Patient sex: M
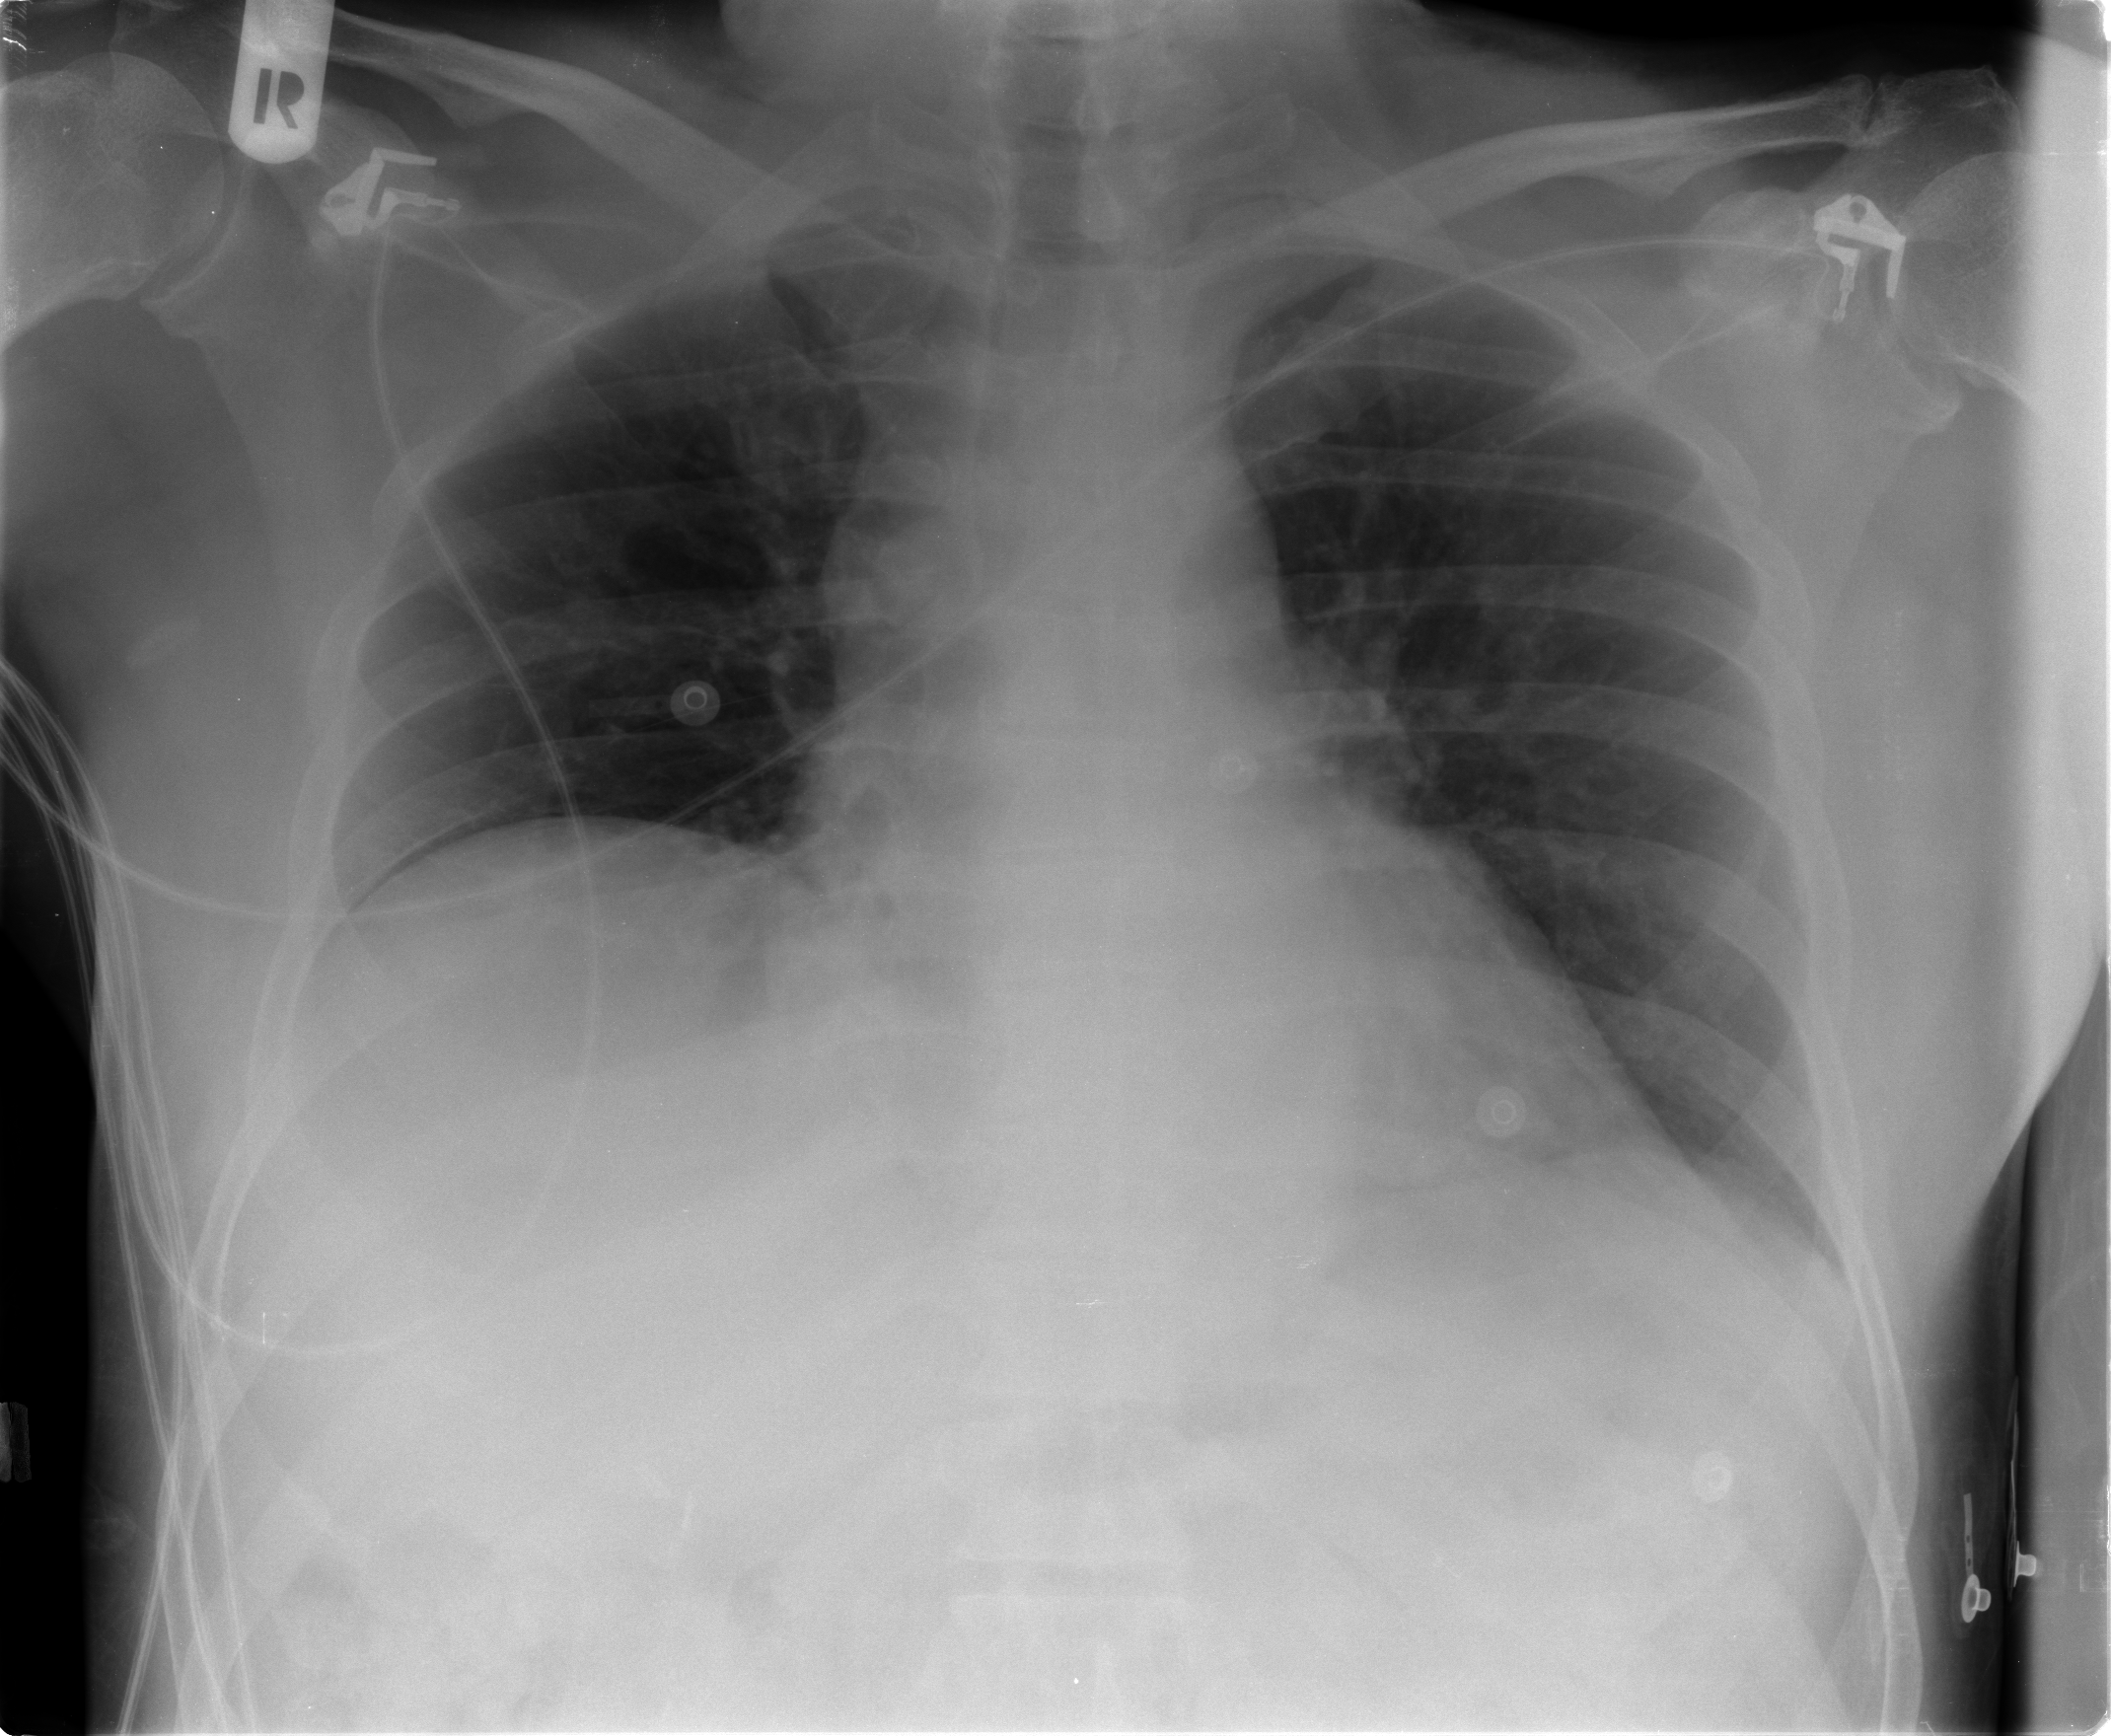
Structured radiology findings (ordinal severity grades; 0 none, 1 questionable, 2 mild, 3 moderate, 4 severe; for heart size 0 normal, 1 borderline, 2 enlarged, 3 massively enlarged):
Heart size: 1
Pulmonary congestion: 1
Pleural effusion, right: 0
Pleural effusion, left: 0
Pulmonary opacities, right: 0
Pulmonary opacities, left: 0
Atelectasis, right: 2
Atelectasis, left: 1